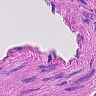
Metastatic tissue present: no